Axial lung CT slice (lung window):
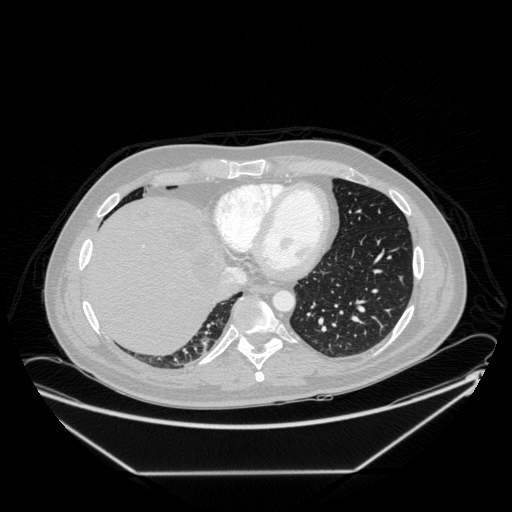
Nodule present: yes
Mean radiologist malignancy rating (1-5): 2